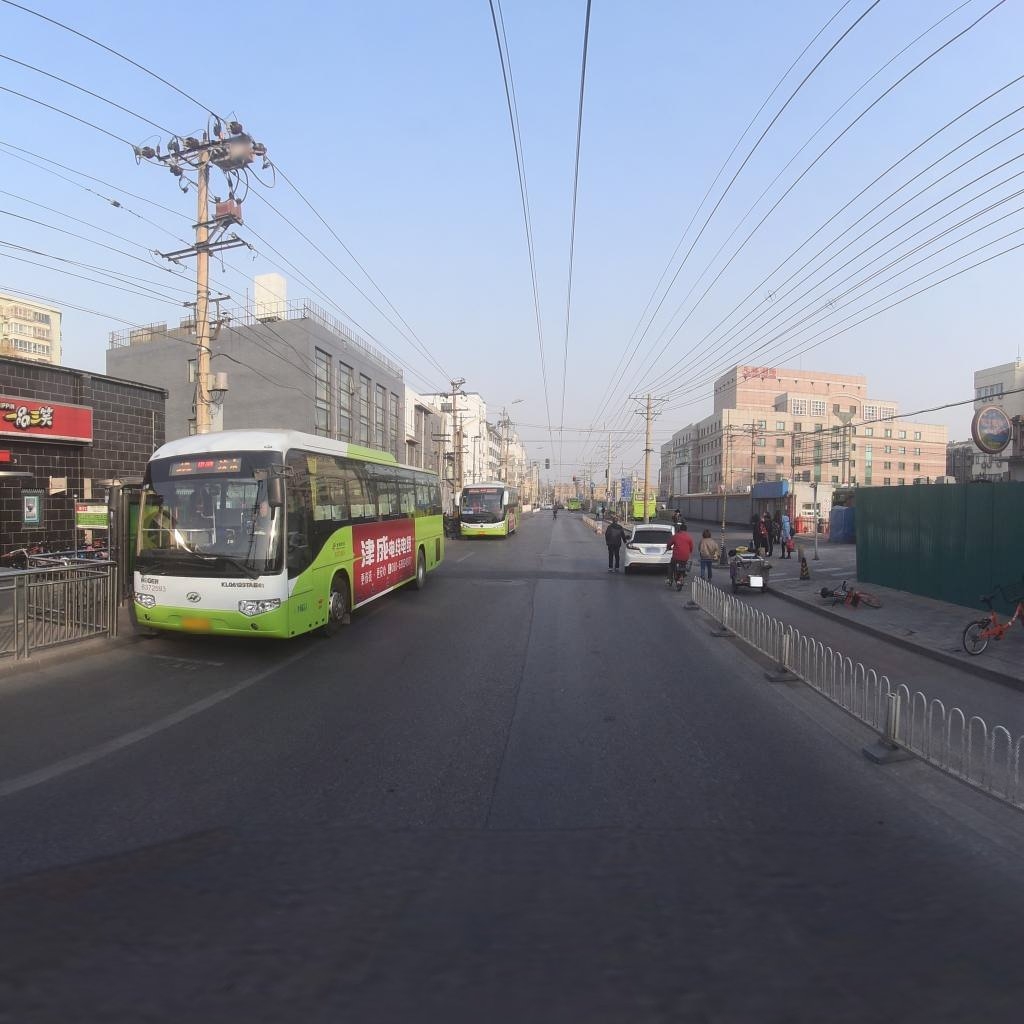
Region: Xicheng
Road damage annotations: longitudinal crack